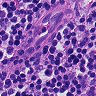
Metastatic tissue present: yes